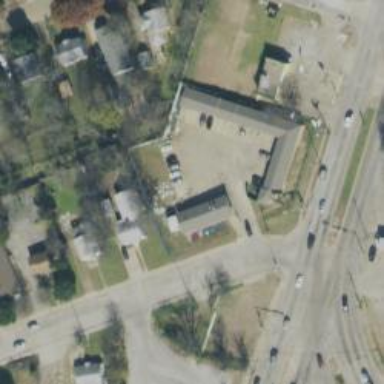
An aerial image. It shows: Motel.